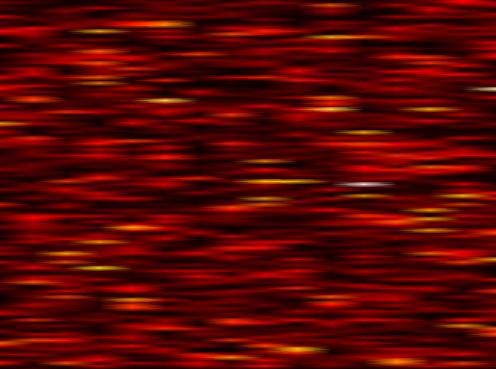
Label: FBMC